Question: I have this example code:
'''
<li><a href="#"><em>&euro; 2,75</em> Koffie</a></li>
'''
Witch I have to make like this the image.
"euro 2,75" right-aligned
"koffie" left-aligned

What I have tried so far css:
'''
em {
float: right;
}
a {
float: left;
}
'''
and
'''
<li><a href="#"><em>&euro;<span style="float:right;"> 2,75</span></em> <span style="float:left;"> Koffie</span></a></li>
'''
witch has to work on a normal line text but none of these works.
Is this even possible?
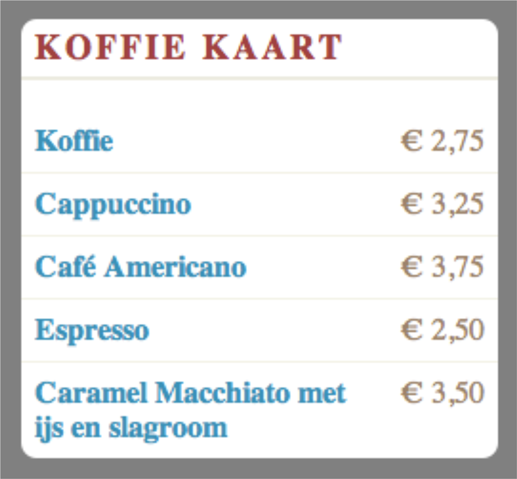
Answer: '''
li {
width: 200px;
}
.one {
float: left;
text-align: left;
}
.two {
float: right;
text-align: right;
}
'''
'''
<li><a href="#"><span class="one"><em>Koffie</em></span><span class="two">&euro; 2,75</span></a></li>
'''